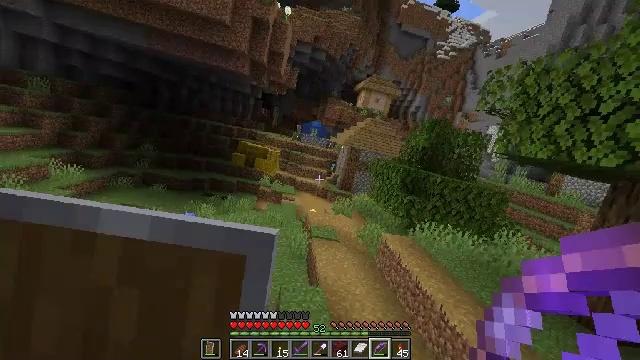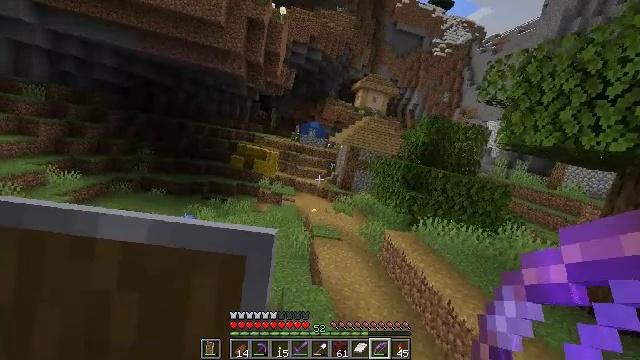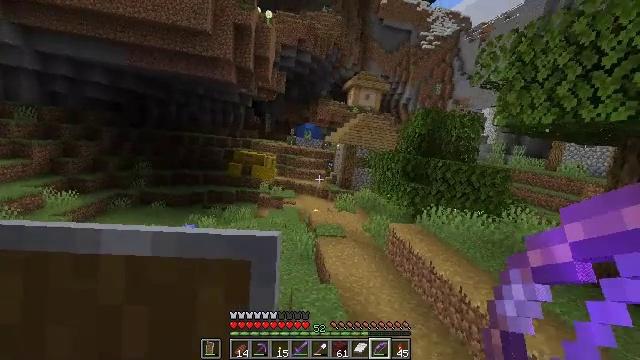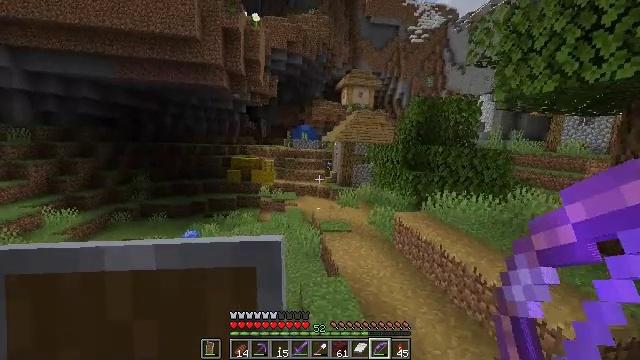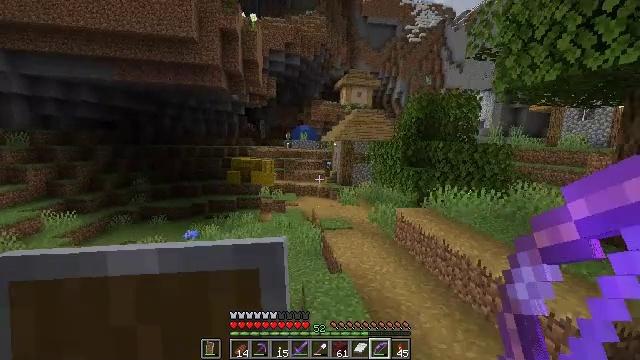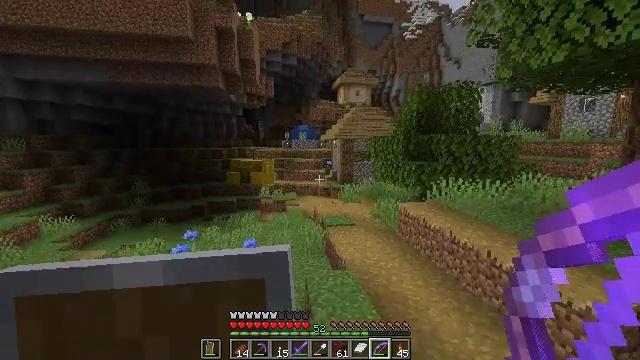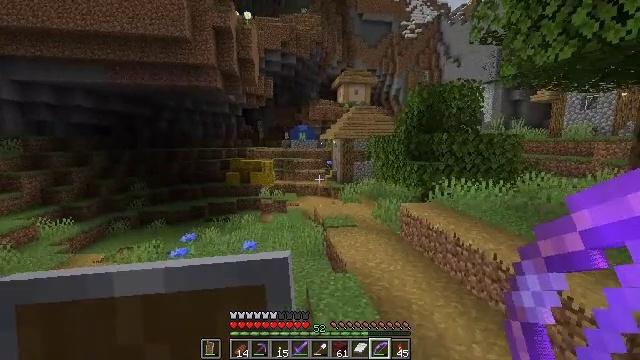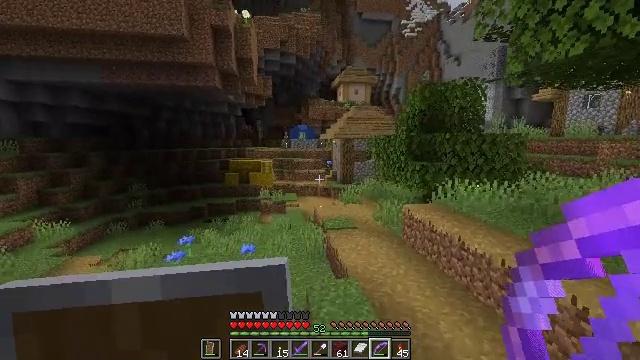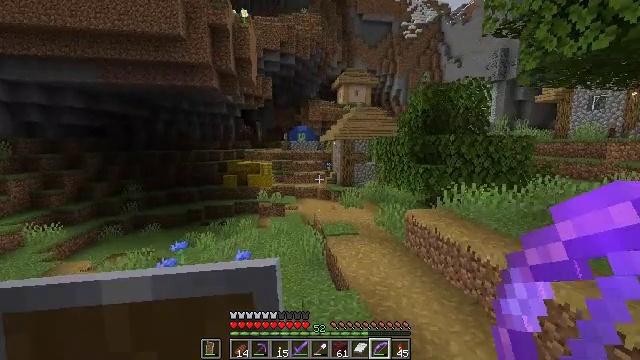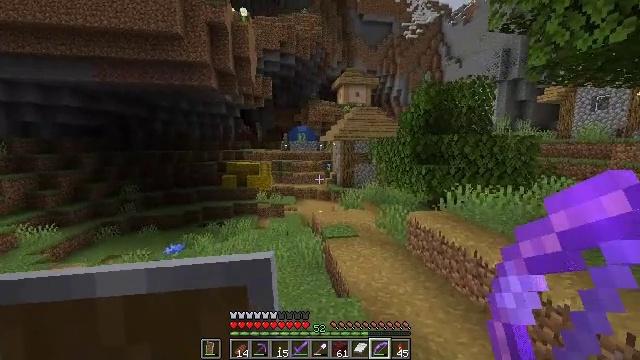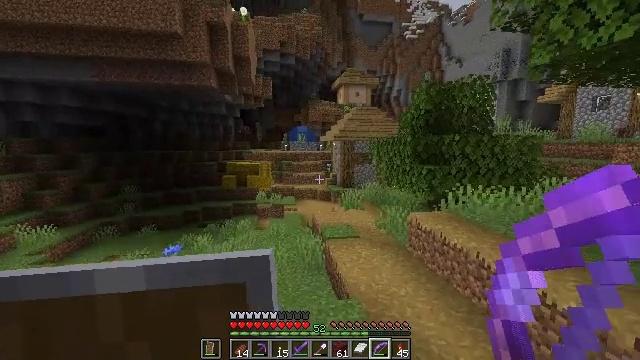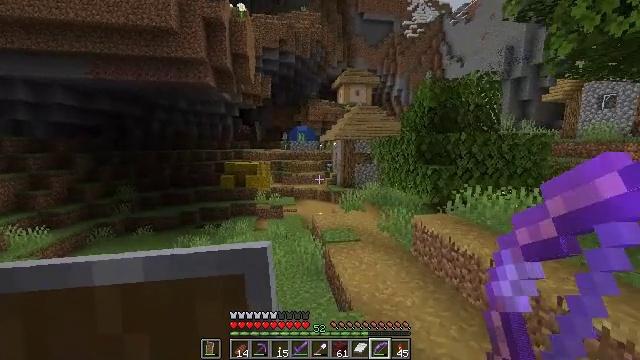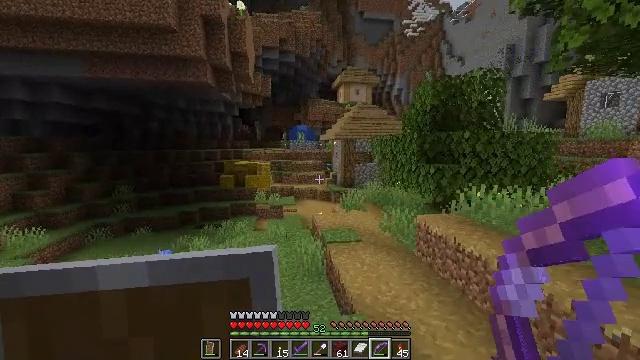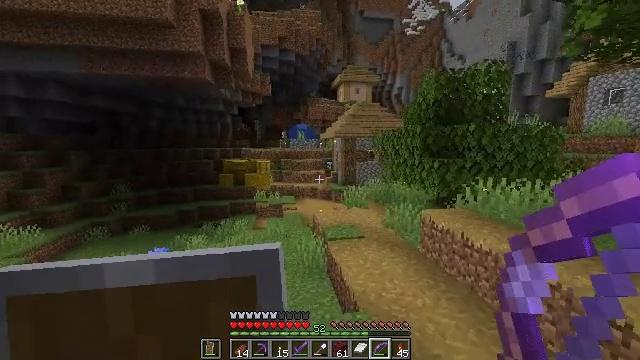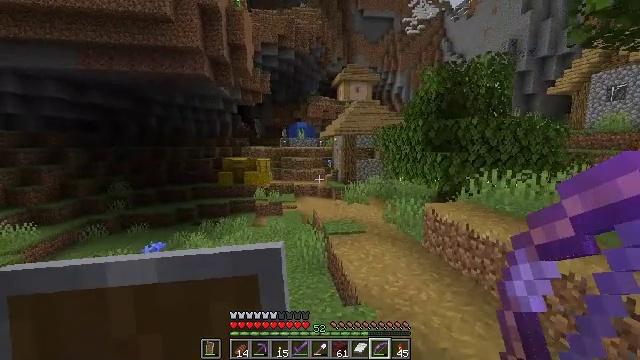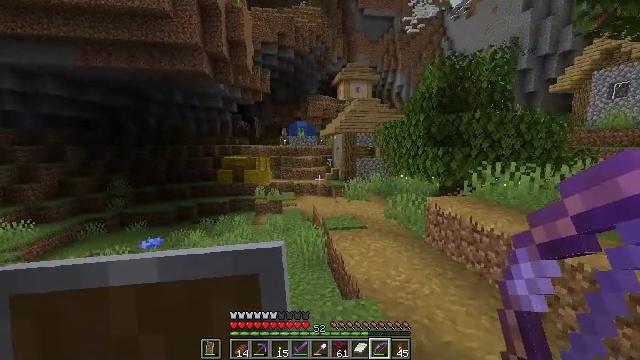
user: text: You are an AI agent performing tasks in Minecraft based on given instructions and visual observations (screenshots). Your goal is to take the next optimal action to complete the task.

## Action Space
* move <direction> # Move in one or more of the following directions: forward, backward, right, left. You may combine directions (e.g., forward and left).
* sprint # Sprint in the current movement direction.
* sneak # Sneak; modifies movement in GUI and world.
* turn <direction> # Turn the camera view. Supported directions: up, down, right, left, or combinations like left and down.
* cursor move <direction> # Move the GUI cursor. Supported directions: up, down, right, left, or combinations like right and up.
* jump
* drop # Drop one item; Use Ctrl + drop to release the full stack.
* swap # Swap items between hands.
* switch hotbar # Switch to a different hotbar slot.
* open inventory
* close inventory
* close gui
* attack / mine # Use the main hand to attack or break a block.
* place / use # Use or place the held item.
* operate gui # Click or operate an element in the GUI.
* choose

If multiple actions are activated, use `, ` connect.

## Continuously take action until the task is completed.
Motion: motion action
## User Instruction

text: Collect the bell.
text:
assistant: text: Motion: move forward
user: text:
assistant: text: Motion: move forward
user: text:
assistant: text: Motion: move forward
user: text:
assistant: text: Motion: move forward
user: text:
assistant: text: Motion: move forward
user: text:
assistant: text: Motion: move forward
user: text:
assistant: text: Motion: move forward
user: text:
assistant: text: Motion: move forward
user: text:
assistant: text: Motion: move forward
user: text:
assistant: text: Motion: move forward
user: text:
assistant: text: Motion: move forward
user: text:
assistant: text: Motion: move forward
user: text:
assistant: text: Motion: move forward
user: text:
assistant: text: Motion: move forward
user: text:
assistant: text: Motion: move forward
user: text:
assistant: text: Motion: move forward
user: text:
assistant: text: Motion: move forward
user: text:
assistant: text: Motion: move forward
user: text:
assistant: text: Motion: move forward
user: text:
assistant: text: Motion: move forward
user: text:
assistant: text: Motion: move forward and move right
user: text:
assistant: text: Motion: move forward and move right
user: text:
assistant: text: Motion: move forward and move right
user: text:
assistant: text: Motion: move forward and move right
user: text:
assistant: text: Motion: move forward
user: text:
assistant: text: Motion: move forward
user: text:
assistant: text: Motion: move forward
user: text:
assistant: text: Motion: move forward
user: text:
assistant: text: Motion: turn left
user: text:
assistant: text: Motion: turn left